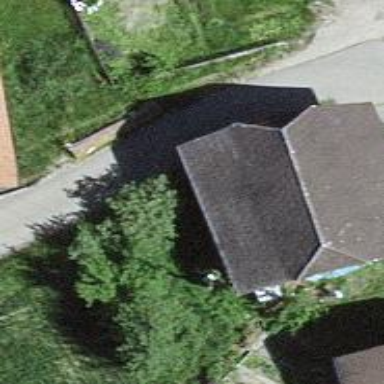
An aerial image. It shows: Barn.